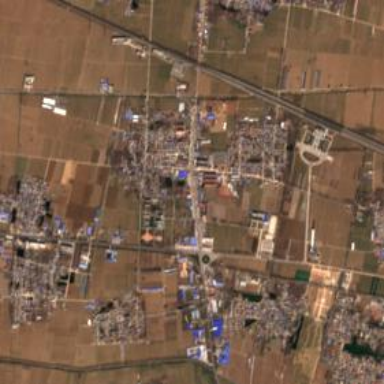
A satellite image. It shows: Township classified as town.